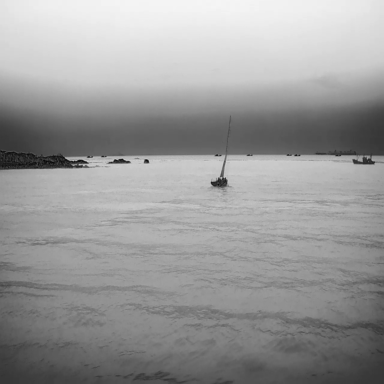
There is a sailboat in the infrared image.